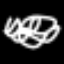
Label: squiggle